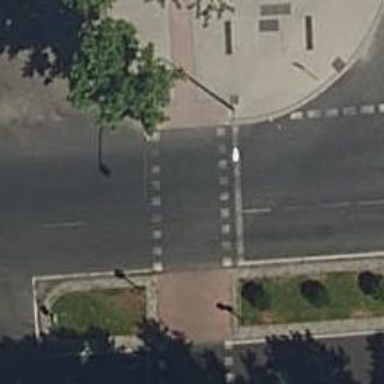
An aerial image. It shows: Crossing with traffic signals.